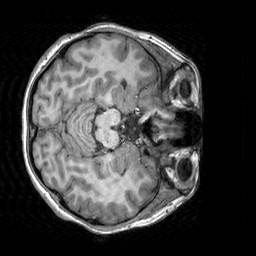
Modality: T1w
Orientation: axial
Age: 24
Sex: female
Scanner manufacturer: siemens
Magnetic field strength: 3 T
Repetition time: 2.3 s
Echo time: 0.00303 s